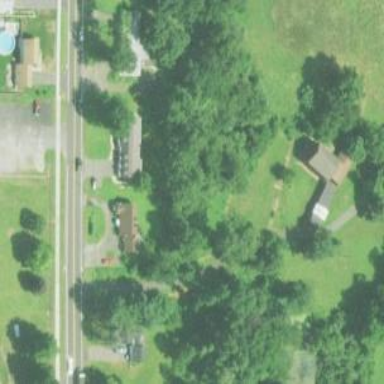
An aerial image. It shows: Residential driveway designated as service road.